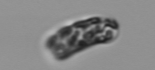
Label: Guinardia_striata